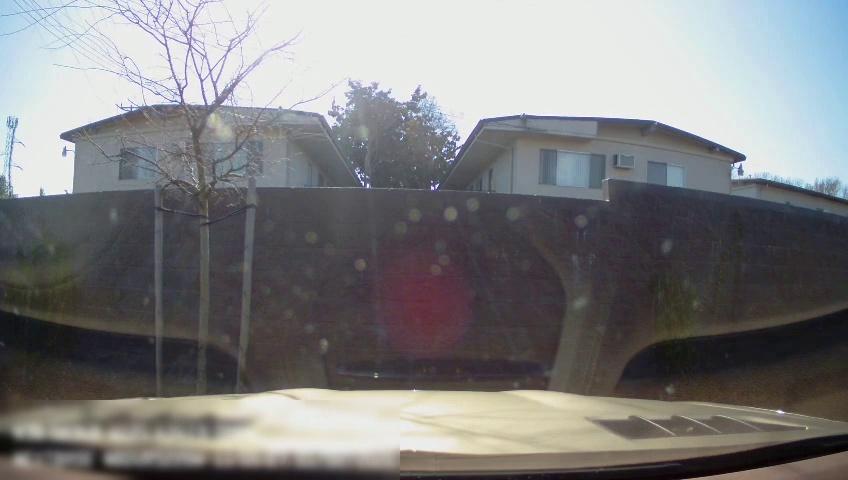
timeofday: Day
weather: Sunny